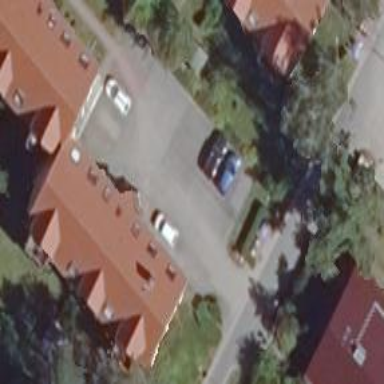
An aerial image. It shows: Image showing building with apartments.